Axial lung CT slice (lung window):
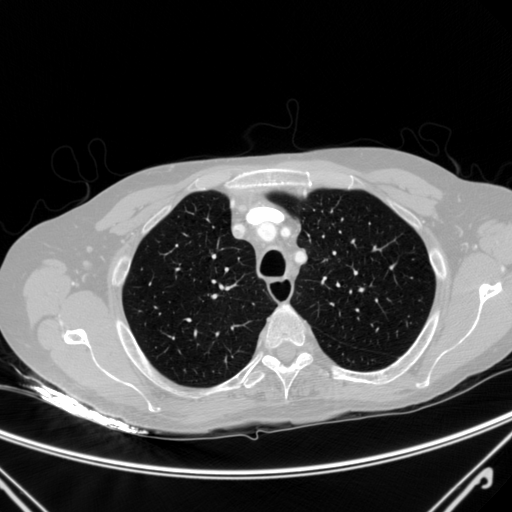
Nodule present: no